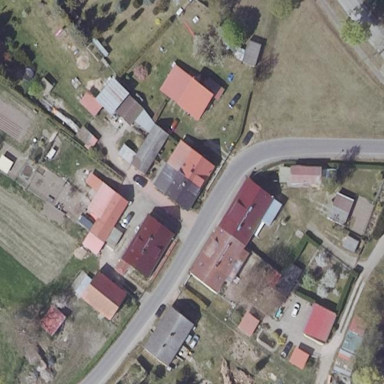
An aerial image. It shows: Residential area.